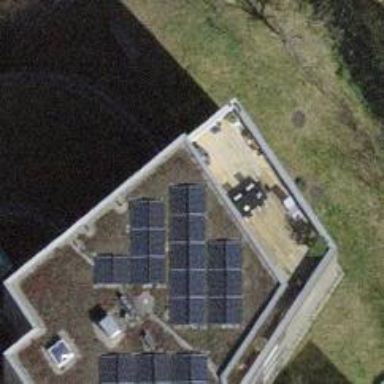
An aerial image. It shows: Solar power generator using photovoltaic method with solar photovoltaic panel types.